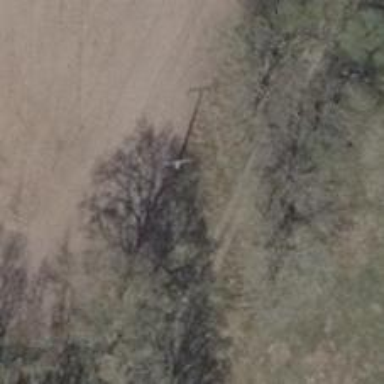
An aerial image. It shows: Power pole.